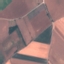
Land use / land cover class: AnnualCrop